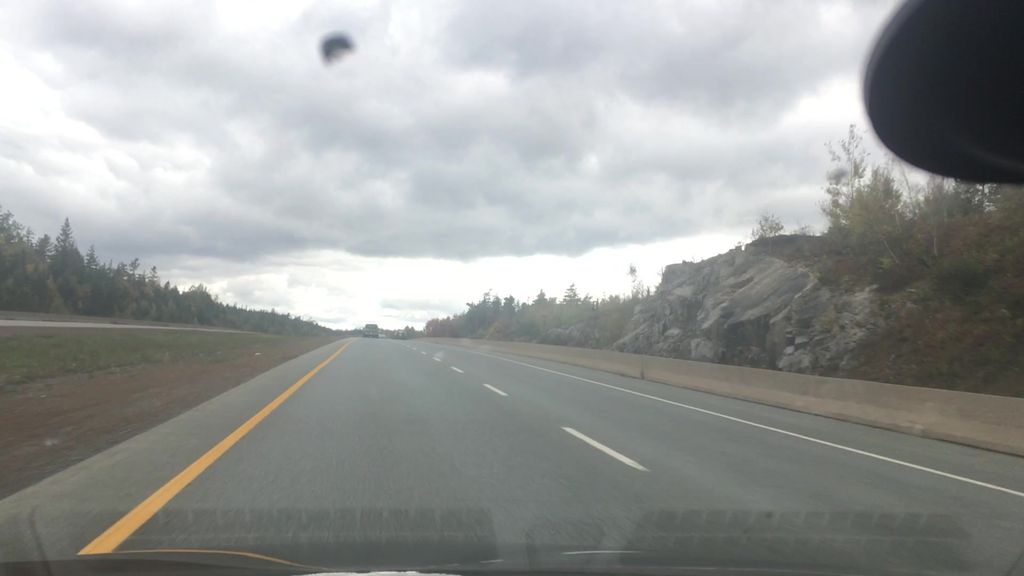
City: halifax